Question: I'm trying to figure out how to draw a discontinued (non-continous) series. This is the code for the series:
'''
Chart.Series["Limit"].Points.AddXY(20000, 30);
Chart.Series["Limit"].Points.AddXY(<PHONE>, 30);
//no plotting wanted here
Chart.Series["Limit"].Points.AddXY(<PHONE>, 40);
Chart.Series["Limit"].Points.AddXY(<PHONE>, 40);
'''
How do I stop it from plotting certain points, like the diagonal line shown in the image below?

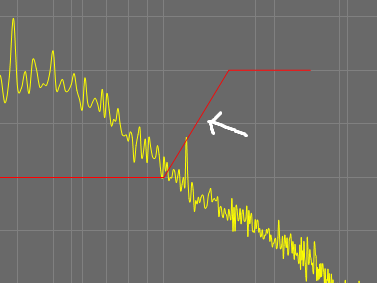
Answer: You can visually break up a line chart by inserting an 'DataPoint':
'''
Chart.Series["Limit"].Points.AddXY(20000, 30);
Chart.Series["Limit"].Points.AddXY(<PHONE>, 30);
//no plotting wanted (from previous point to this one) here
int index = Chart.Series["Limit"].Points.AddXY(<PHONE>, 40);
Chart.Series["Limit"].Points[index].Color = Color.Transparent;
Chart.Series["Limit"].Points.AddXY(<PHONE>, 40);
'''
This makes the 'DataPoint' .